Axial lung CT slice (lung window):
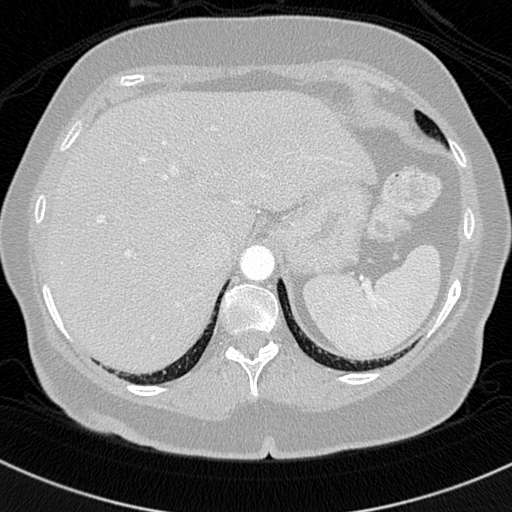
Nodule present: no